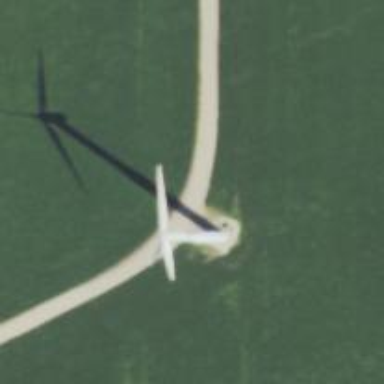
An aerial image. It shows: Wind power generator employing wind turbines.